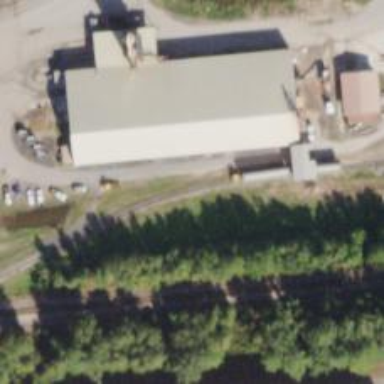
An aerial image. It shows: Rail spur service.